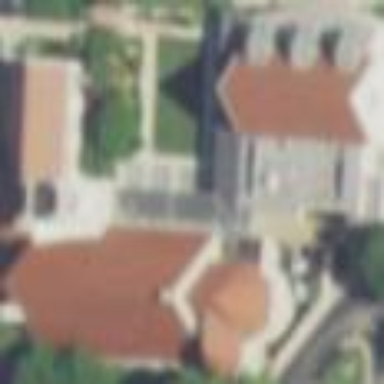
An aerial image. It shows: Building that serves as place of worship.